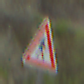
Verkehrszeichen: FussgaengerLinks
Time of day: Midday
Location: Outdoor (Nature)
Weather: Overcast
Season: NotSpecified
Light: Natural